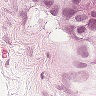
Metastatic tissue present: yes